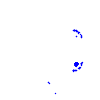
Particle: electron